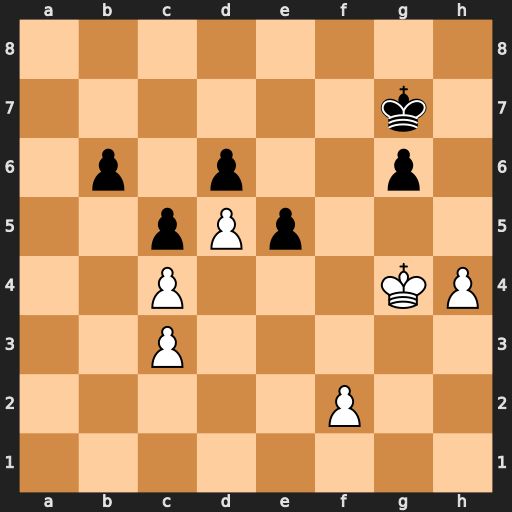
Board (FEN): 8/6k1/1p1p2p1/2pPp3/2P3KP/2P5/5P2/8
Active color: w
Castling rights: -
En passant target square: -
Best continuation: Kg5 Kf7 Kh6 Kf6 f3 Kf5 Kg7 Kf4 Kxg6 Kxf3 h5